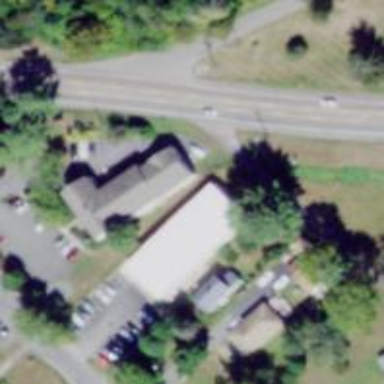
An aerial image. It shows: Hospice providing healthcare services.